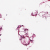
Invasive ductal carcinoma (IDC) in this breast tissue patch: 0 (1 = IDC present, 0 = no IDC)